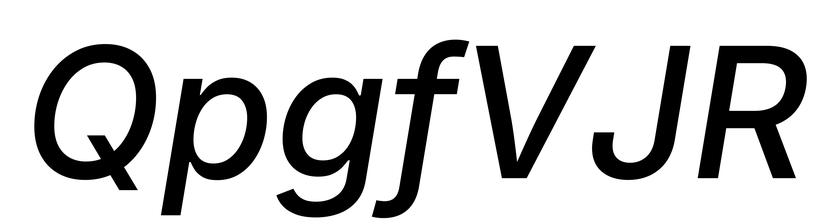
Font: Inter-Italic_Medium_Italic